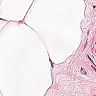
Metastatic tissue present: no